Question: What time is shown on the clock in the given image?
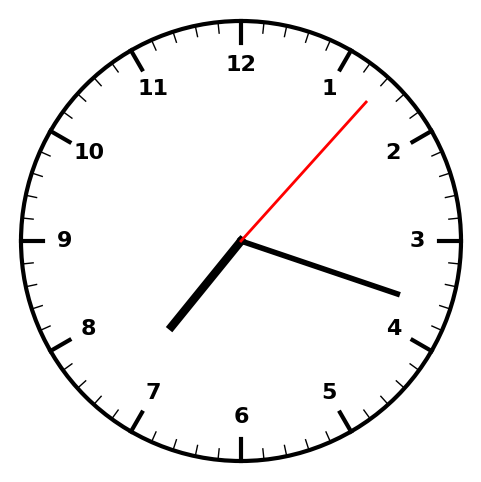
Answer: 07:18:07